Field crop: maize
Growth stage: 1
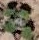
Species: chenopodium